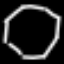
Label: octagon